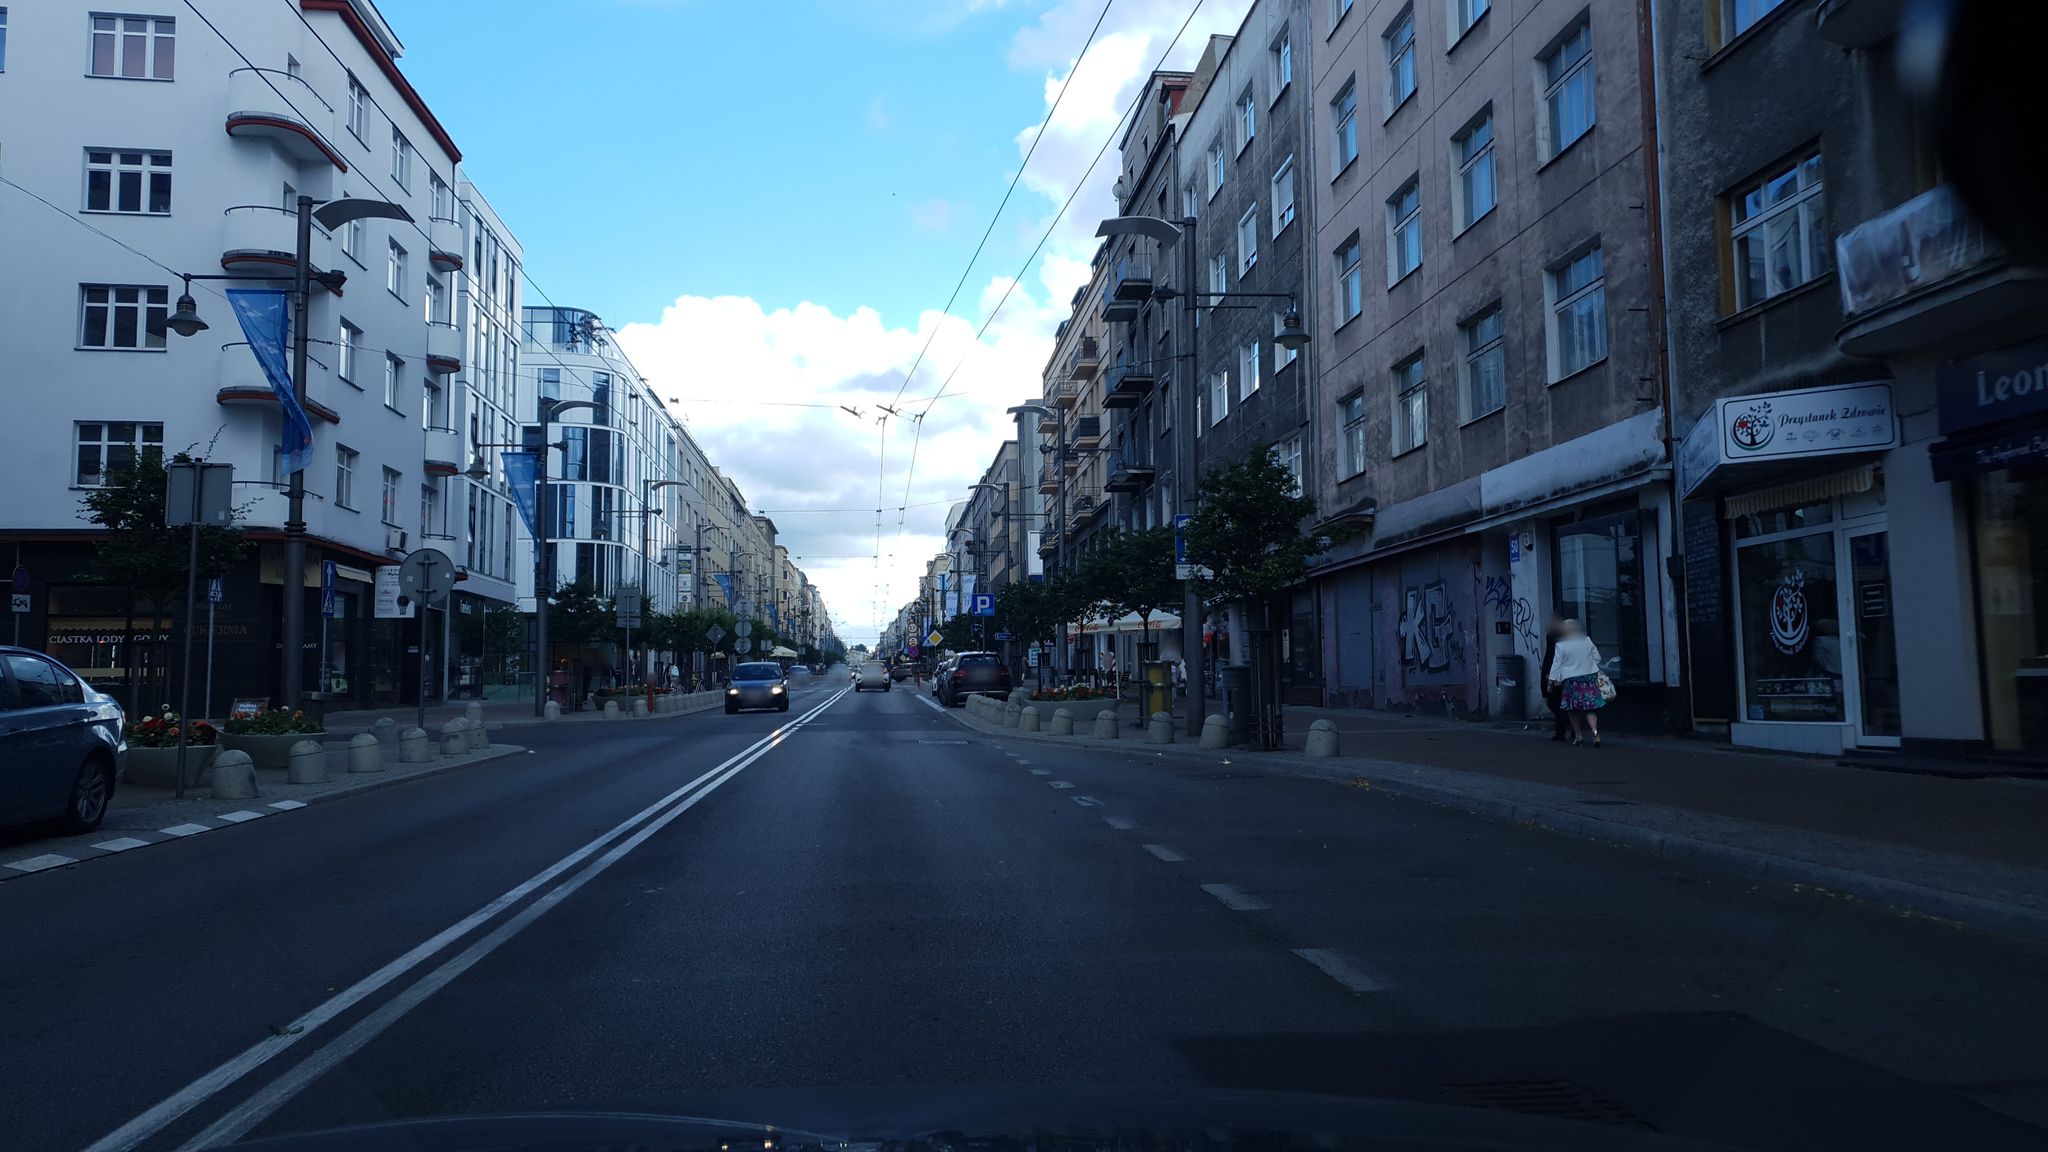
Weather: clear
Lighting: day
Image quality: good
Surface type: driving surface
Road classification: bus_stop
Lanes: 2
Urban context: urban centre
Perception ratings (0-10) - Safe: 4.77, Lively: 9.28, Beautiful: 8.44, Boring: 1.6, Depressing: 0.76, Wealthy: 4.8